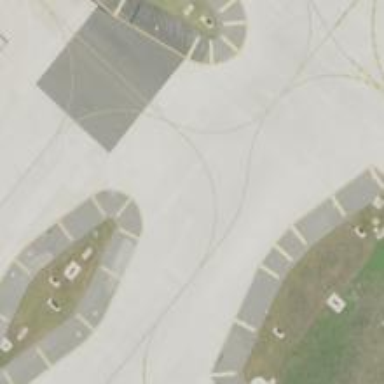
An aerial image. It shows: Image of taxiway at airport.